Question: Let's say I have this list of a point' features '[3.5, 2.5, 7.5]' and the calculated centroid of a class - '0.700'
I have to find the Euclidean distance between the point and the centroid. And this is where I'm lost as the formula for Euclidean distance that I'm using is:

'''
def __euclidean(self, x, y):
return sqrt(sum(pow(a - b, 2) for a, b in zip(x, y)))
'''
In this case, the x variable is the list of features and the y variable is the value of the centroid - 0.7.
Am I missing something obvious?
Edit: I'm adding the algorithm I'm trying to implement as well as the formula for the centroid.
algorithm:
<URL>
The input of Algorithm 1 are the training data, X = {x1, x2,...,xn}, the number of centroid neighbours k, the distance metric (Dist) to compute the similarity between points, and the target point p whose class will be estimated. The output is the radius that defines the neighbourhood around
the target point p.
centroid formula:
'''
def __compute_centroid(self, points):
sum_centroid = []
for p in points:
sum_centroid.append(sum(p))
return (1 / len(points)) * sum(sum_centroid)
'''
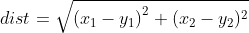
Answer: I think the problem is the 'compute_centroid' function.
For Cartesian coordinates, the centroid is at the mean of each coordinate computed independently of the others:
'''
>>> import numpy as np
>>> points = [[1, 2, 3], [4, 5, 6]]
>>> centroid = np.mean(points, axis=0)
>>> centroid
array([2.5, 3.5, 4.5])
'''
This is a 3-vector, so now you can compute the distance between it and another data point:
'''
>>> q = np.array([7, 8, 9])
>>> np.linalg.norm(q - centroid)
7.794228634059948
'''
(I think your Euclidean function works, but I didn't test it.)